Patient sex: F
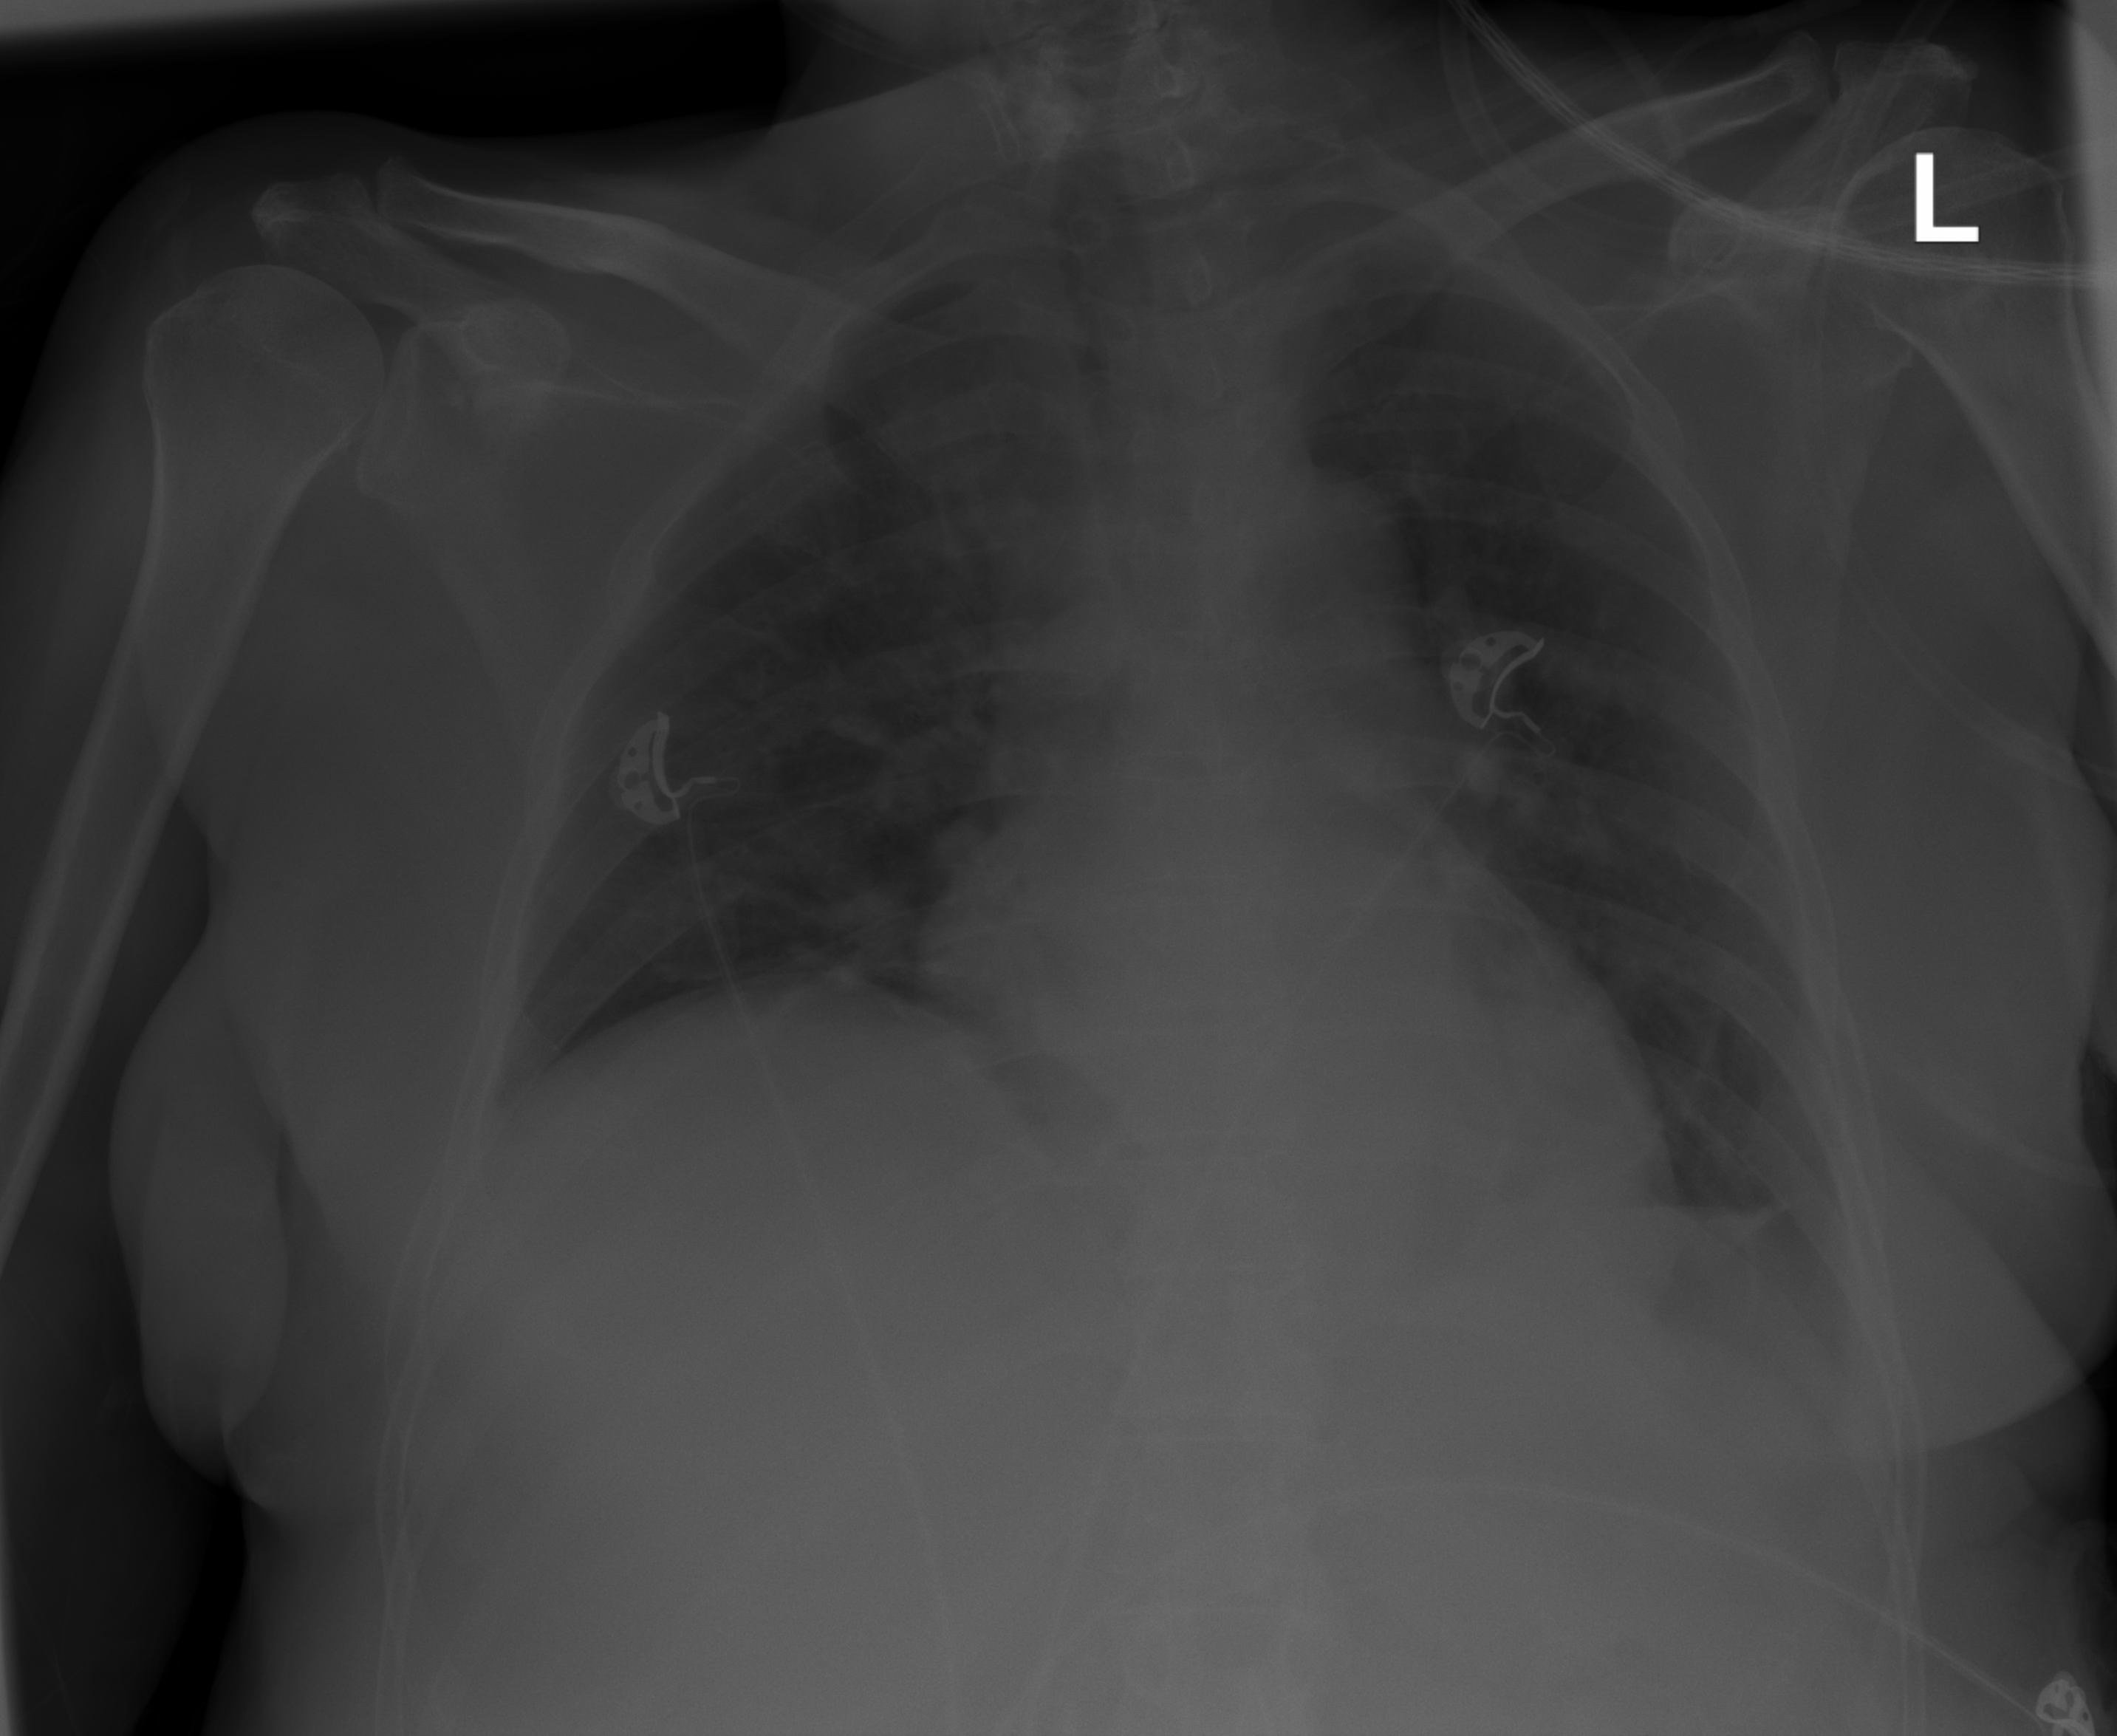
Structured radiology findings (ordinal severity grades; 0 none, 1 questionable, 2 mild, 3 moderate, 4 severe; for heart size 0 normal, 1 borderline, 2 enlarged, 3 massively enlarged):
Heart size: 1
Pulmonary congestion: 0
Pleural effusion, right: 0
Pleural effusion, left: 2
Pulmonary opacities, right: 0
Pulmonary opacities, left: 0
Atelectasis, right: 2
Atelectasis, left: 2